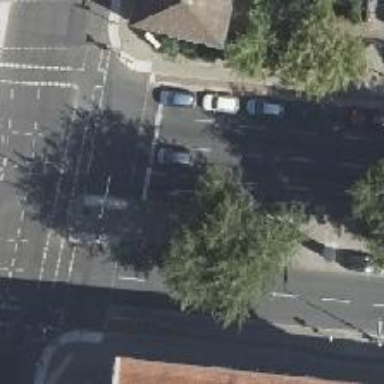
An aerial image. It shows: Road with traffic signals.